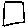
Label: square